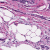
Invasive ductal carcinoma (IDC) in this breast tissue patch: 1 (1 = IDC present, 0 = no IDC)